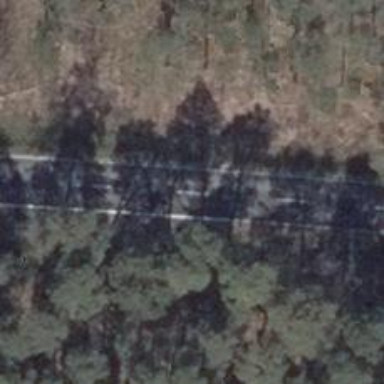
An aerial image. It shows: Asphalt road classified as primary highway.